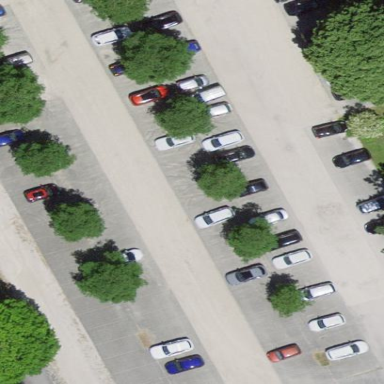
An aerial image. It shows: Parking area with surface.